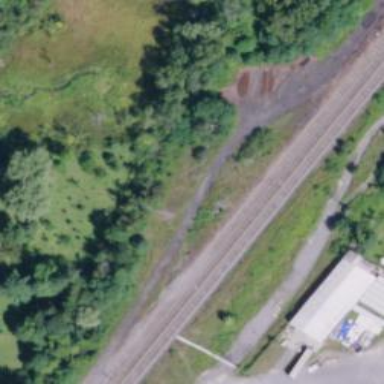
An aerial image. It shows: Railway siding with rails.